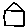
Label: house